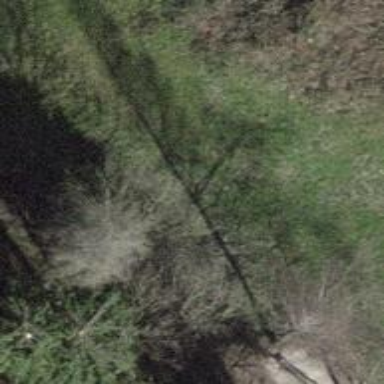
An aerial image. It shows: Bench.